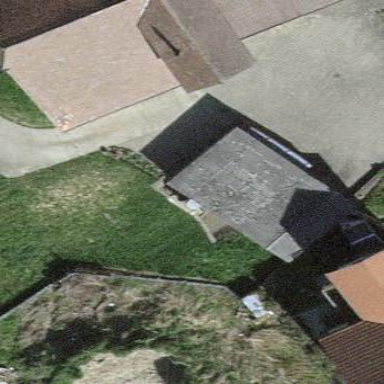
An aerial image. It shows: Garage building.